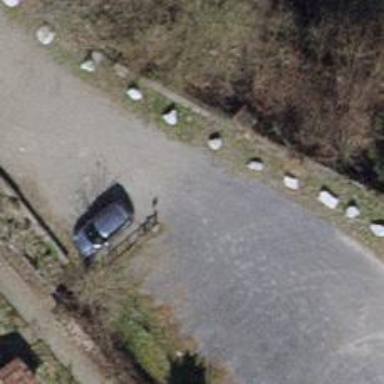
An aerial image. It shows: Footway with surface of fine gravel.